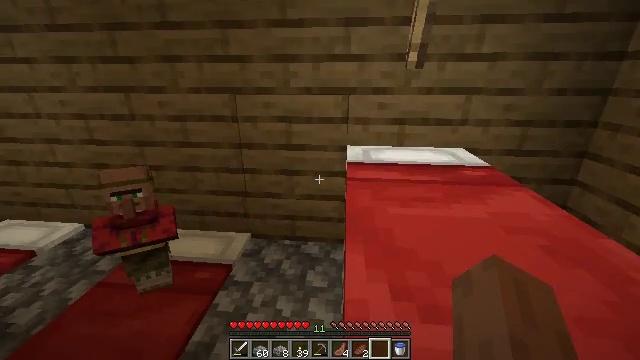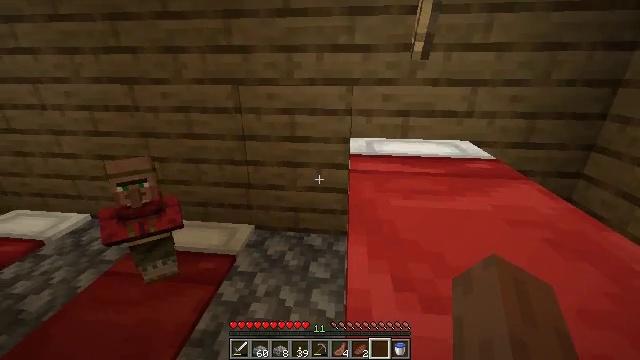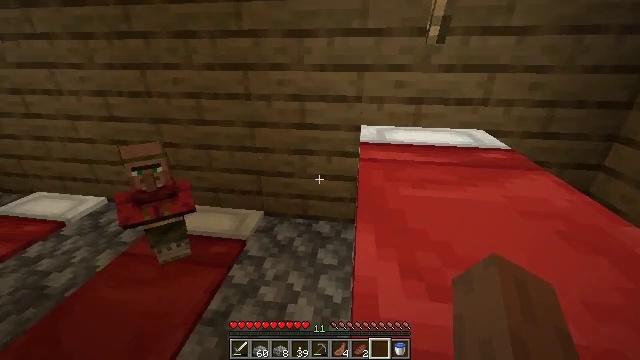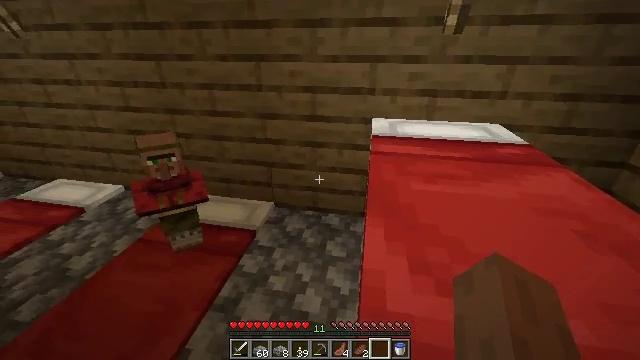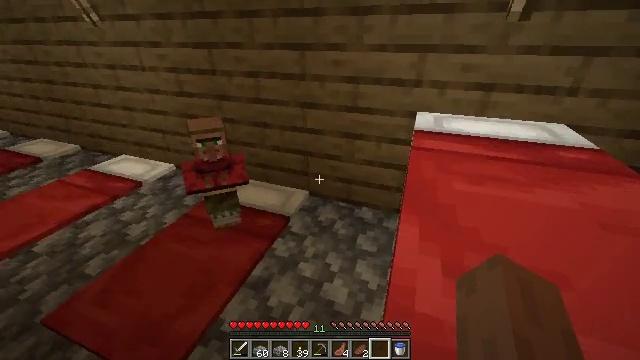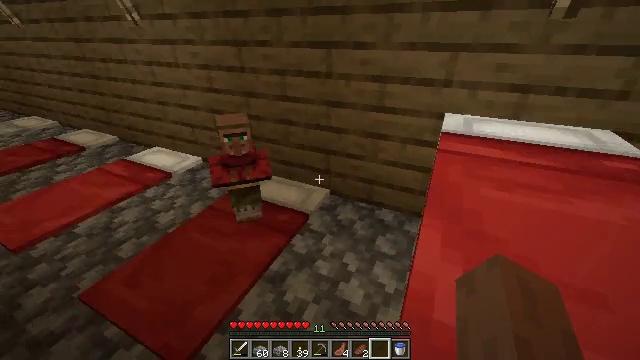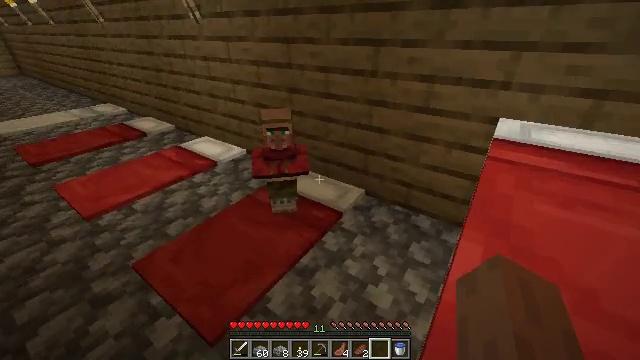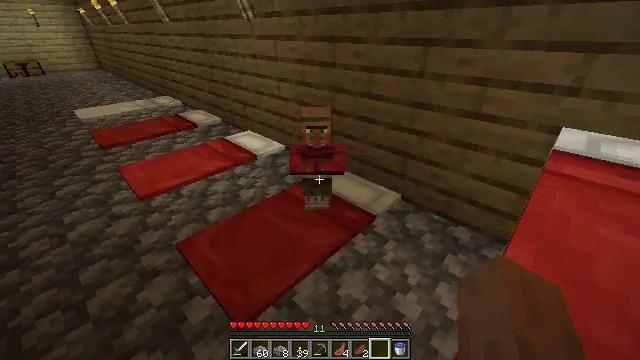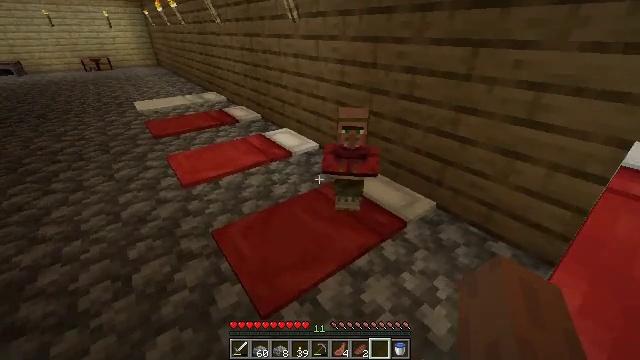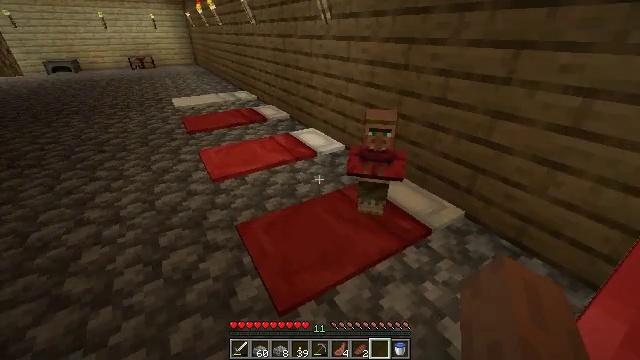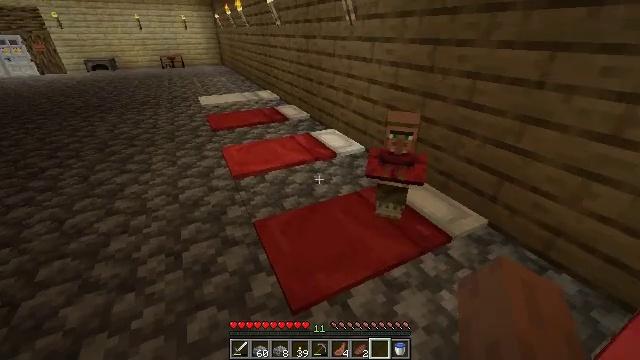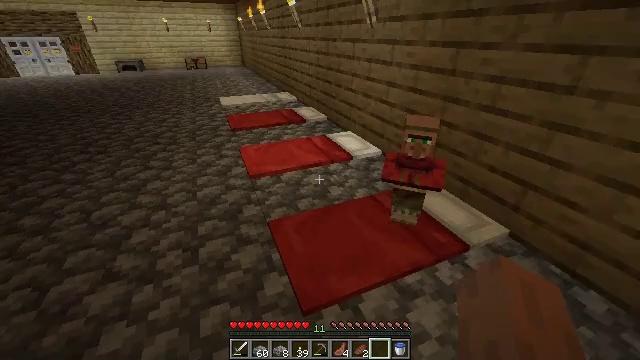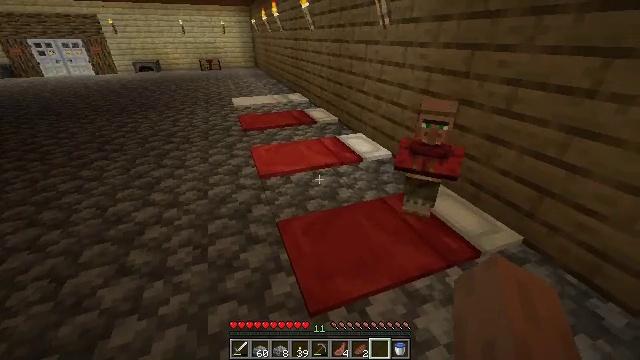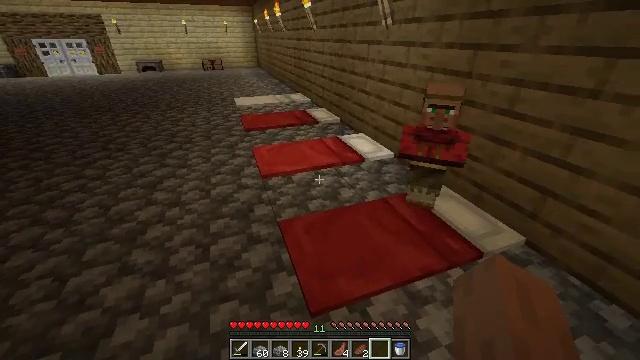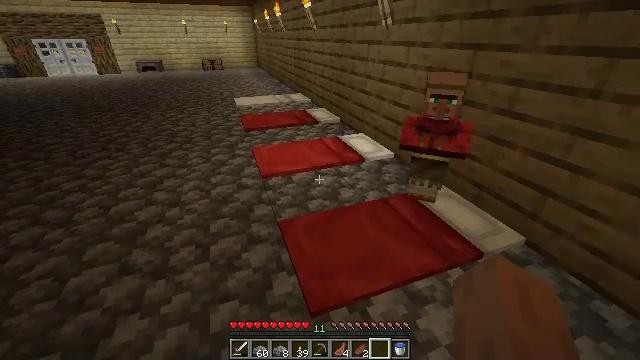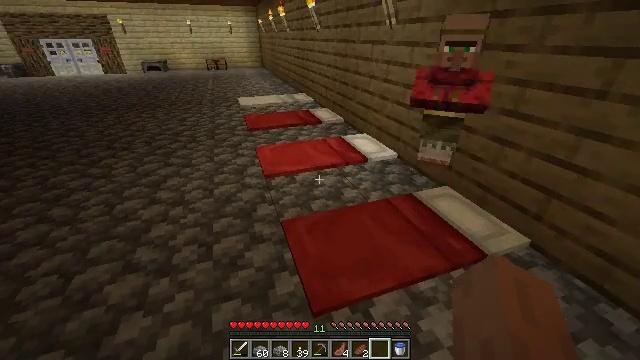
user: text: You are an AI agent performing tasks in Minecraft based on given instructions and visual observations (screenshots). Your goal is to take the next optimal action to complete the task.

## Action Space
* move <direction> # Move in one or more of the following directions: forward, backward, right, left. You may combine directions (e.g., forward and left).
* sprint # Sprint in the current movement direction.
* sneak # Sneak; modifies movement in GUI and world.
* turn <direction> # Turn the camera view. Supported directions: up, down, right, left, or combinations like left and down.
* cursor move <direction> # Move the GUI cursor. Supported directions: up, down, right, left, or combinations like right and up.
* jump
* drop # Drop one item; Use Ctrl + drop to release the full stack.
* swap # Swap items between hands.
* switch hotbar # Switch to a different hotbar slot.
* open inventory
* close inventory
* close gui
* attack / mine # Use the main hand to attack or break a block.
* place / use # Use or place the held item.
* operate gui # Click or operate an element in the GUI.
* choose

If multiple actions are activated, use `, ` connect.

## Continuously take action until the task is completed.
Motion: motion action
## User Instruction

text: Left click to break the red bed.
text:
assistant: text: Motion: turn down
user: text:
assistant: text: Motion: turn left and down
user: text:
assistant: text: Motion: turn left and down
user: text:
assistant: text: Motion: turn left and down
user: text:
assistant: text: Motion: turn left
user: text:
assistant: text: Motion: turn left
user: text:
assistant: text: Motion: turn left
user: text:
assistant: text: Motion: turn left
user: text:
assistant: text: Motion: turn left
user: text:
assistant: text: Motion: turn left
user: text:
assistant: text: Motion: turn left
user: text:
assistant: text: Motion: turn left
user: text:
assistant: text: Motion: no_op
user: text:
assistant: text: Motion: no_op
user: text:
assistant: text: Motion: no_op
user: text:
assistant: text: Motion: no_op
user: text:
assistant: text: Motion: turn down
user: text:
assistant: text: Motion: turn down
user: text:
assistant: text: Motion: move forward, turn down
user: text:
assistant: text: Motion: move forward, turn down
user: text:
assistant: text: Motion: move forward, turn down
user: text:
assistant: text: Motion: move forward, turn left
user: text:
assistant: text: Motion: move forward, turn left and down
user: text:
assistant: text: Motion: move forward, turn left
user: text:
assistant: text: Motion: move forward, turn left
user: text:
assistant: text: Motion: move forward, turn left and up
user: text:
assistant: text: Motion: move forward, turn left and up
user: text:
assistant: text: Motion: move forward, turn left and up
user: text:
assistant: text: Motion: turn up
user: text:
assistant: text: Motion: turn up